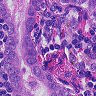
Metastatic tissue present: yes